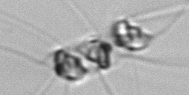
Label: Chaetoceros_didymus